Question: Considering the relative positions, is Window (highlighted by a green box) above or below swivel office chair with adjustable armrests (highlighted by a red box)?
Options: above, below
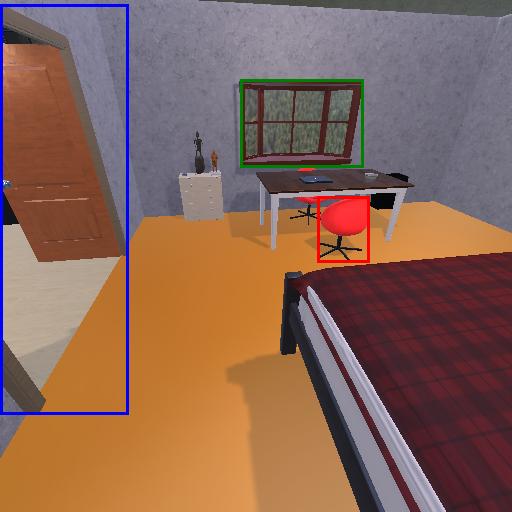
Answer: above